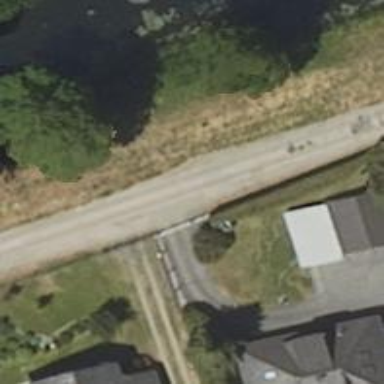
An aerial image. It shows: Residential road paved with concrete.